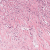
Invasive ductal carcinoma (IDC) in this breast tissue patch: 1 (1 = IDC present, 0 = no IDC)